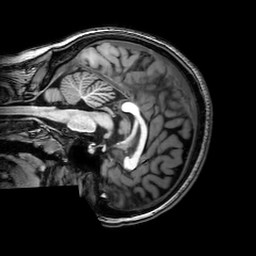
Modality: T1w
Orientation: sagittal
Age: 20
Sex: female
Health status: healthy
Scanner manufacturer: philips
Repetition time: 0.008175 s
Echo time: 0.00374 s